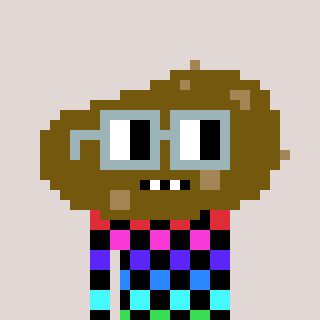
a pixel art character with square dark gray glasses, a potato-shaped head and a bege-colored body on a warm background